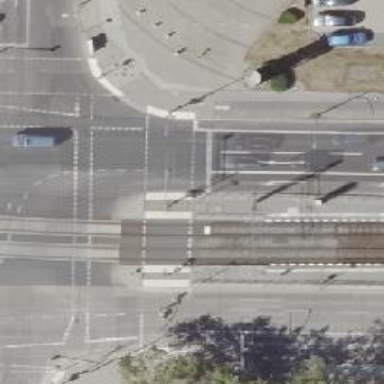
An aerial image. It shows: Tram crossing with traffic signals.